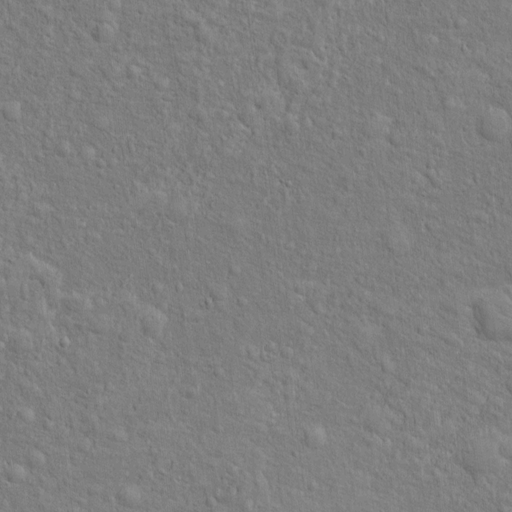
Classes present: Background